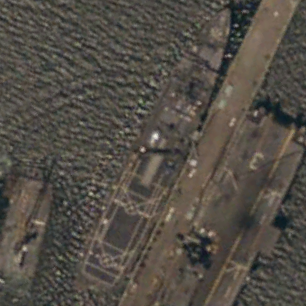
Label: combat